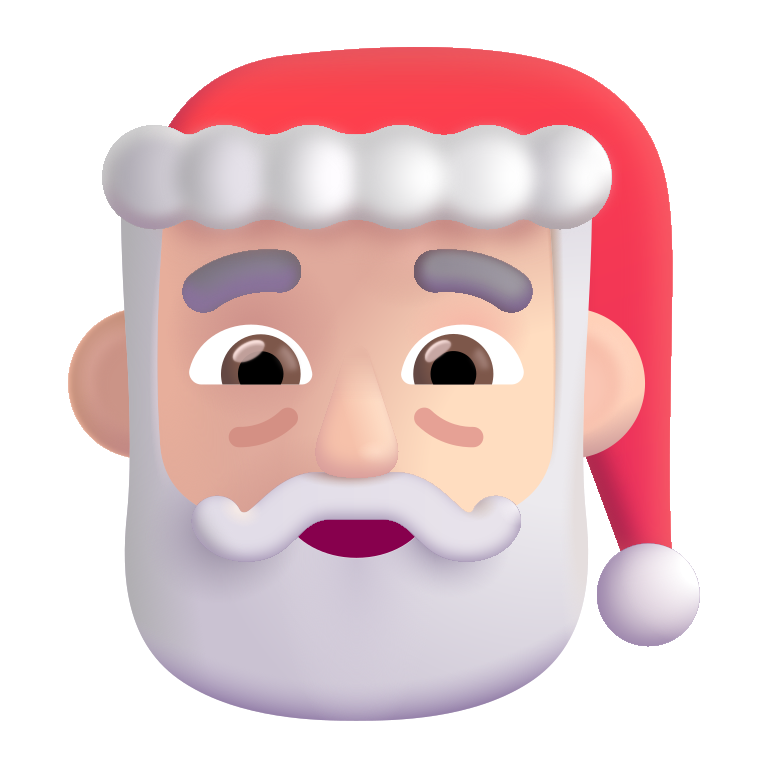
santa claus color light